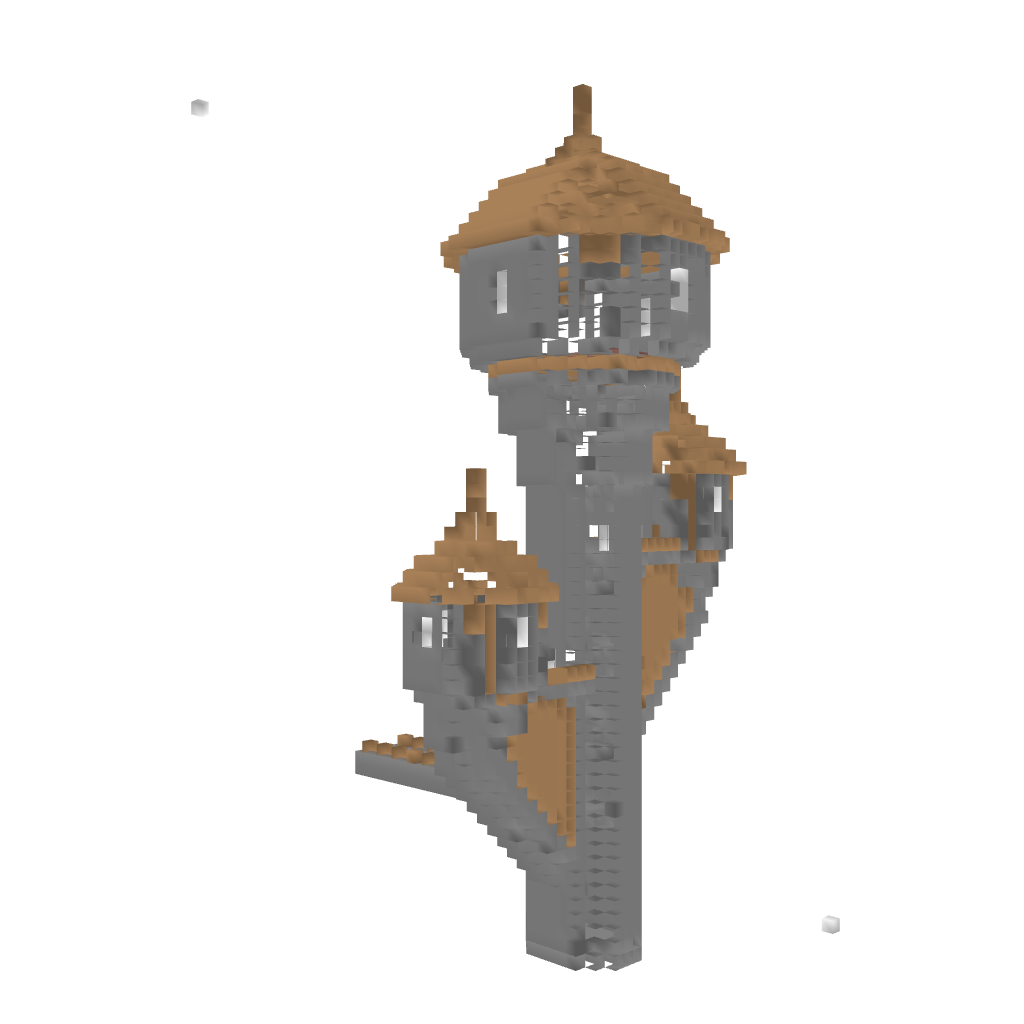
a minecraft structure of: Medieval Towers bad low quality